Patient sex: F
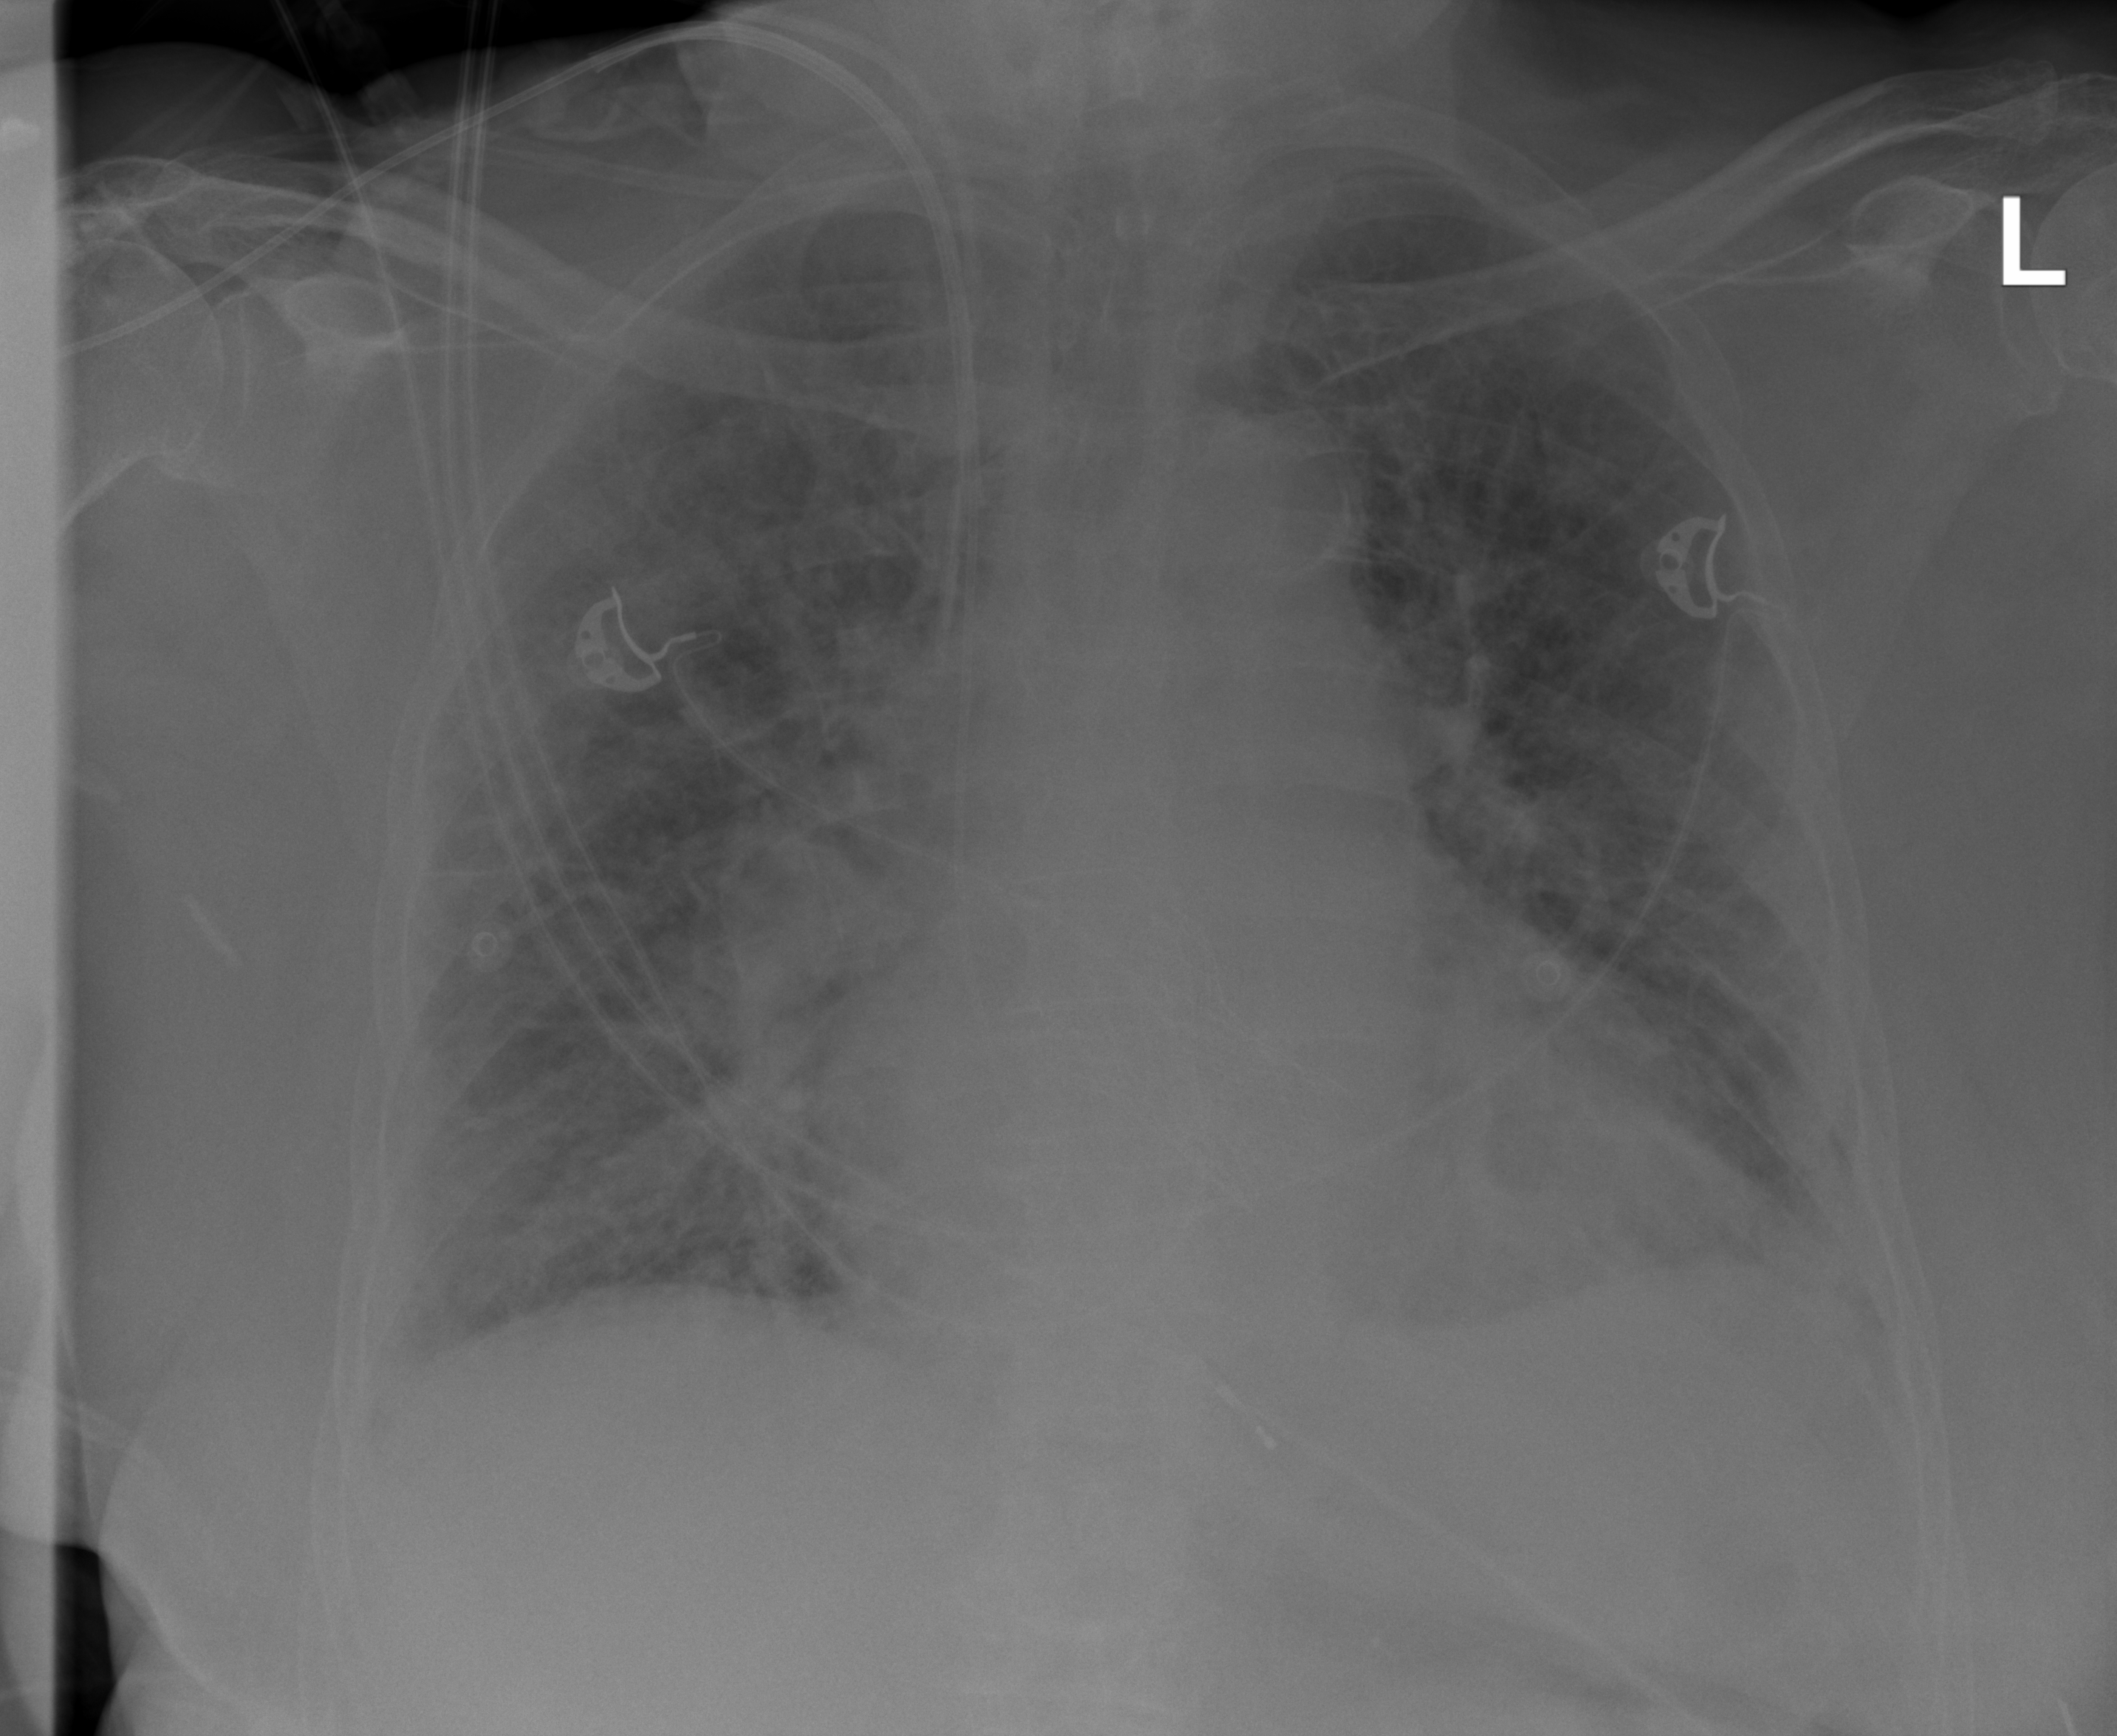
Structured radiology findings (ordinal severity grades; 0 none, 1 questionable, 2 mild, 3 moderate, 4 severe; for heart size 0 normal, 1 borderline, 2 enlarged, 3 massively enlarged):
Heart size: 2
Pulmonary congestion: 3
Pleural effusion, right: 2
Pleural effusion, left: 2
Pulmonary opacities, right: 2
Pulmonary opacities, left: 2
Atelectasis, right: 2
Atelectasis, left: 2